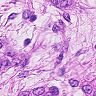
Metastatic tissue present: yes